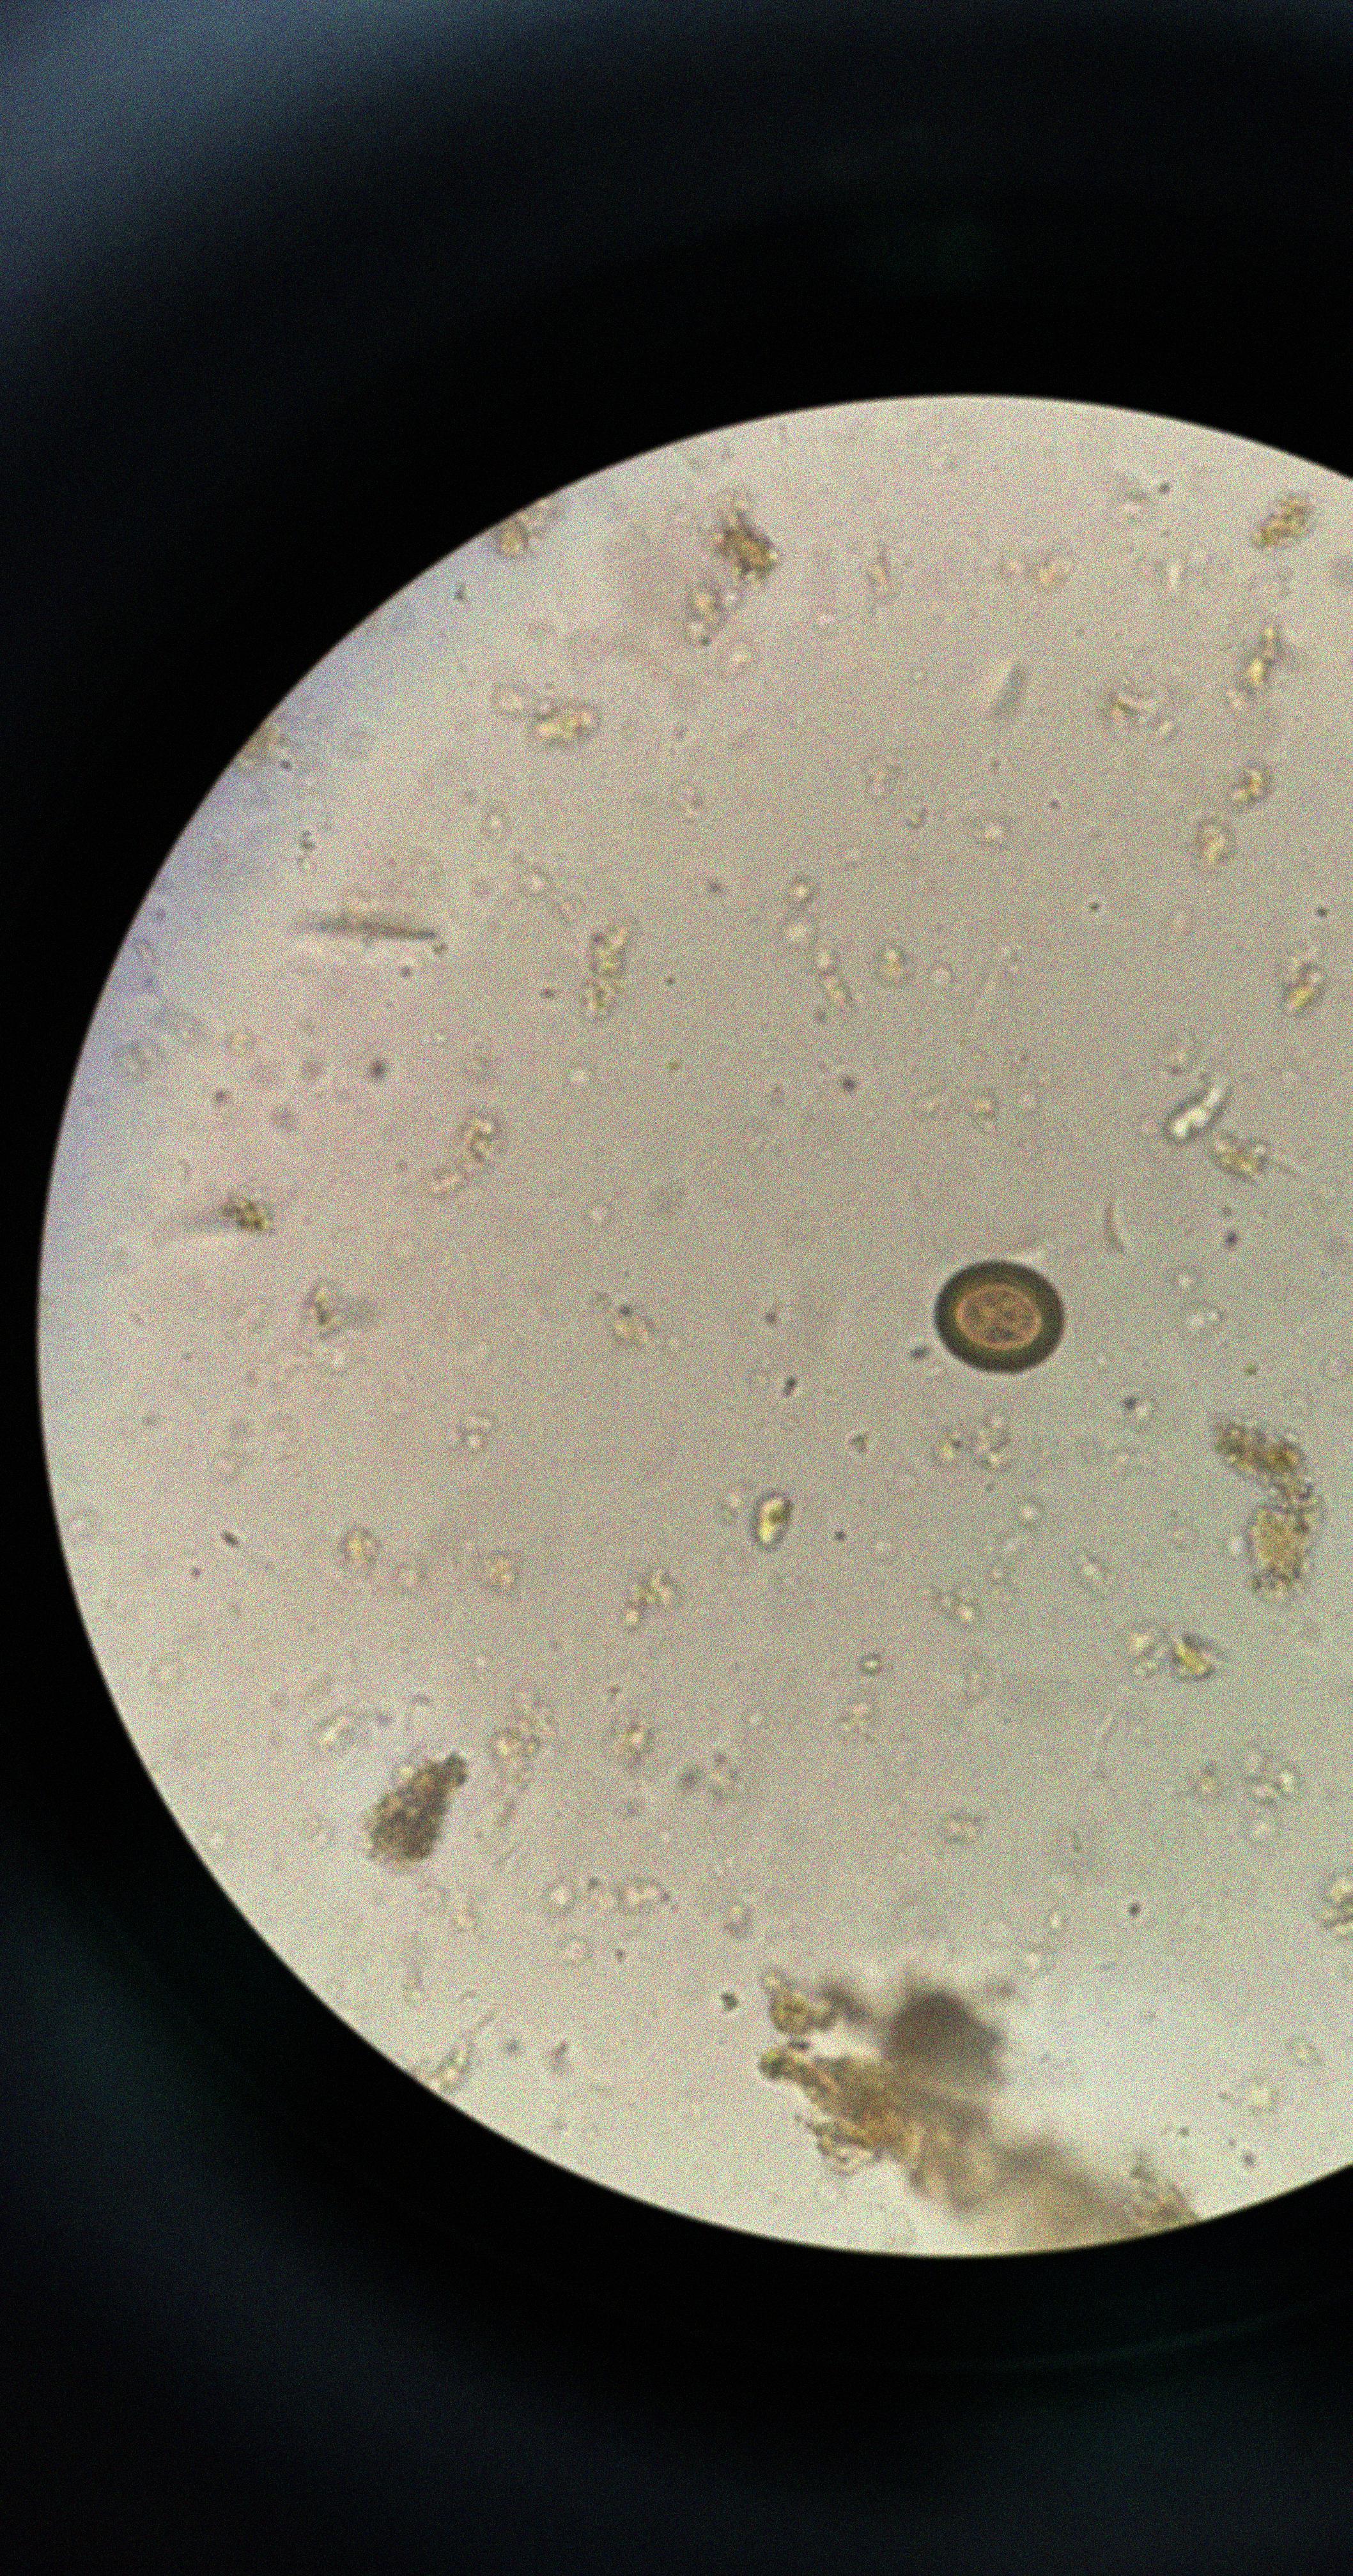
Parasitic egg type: Taenia spp. egg